Interaction volume radius: 5 \u00c5
Interaction volume height: 10 \u00c5
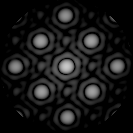
Disorder parameter: 0.02119